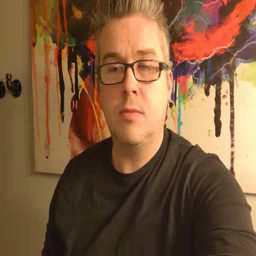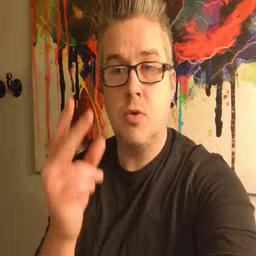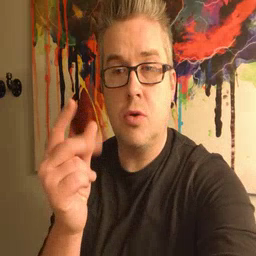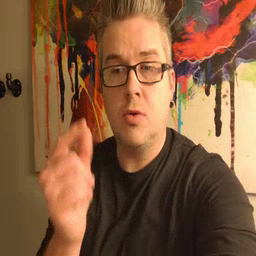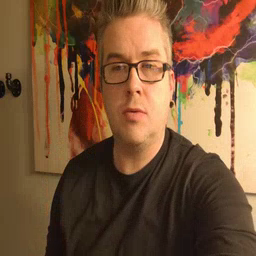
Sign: dog